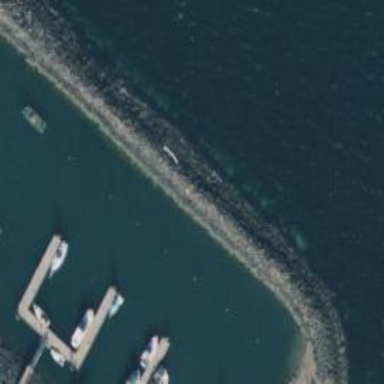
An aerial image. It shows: Breakwater structure.